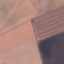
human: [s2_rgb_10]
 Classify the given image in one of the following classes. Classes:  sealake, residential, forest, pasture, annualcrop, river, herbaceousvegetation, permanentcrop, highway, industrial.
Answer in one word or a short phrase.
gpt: AnnualCrop